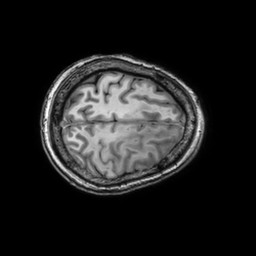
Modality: T1w
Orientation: axial
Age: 53
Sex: female
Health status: ill
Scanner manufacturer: philips
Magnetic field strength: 3 T
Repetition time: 0.008171 s
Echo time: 0.00374 s